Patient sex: M
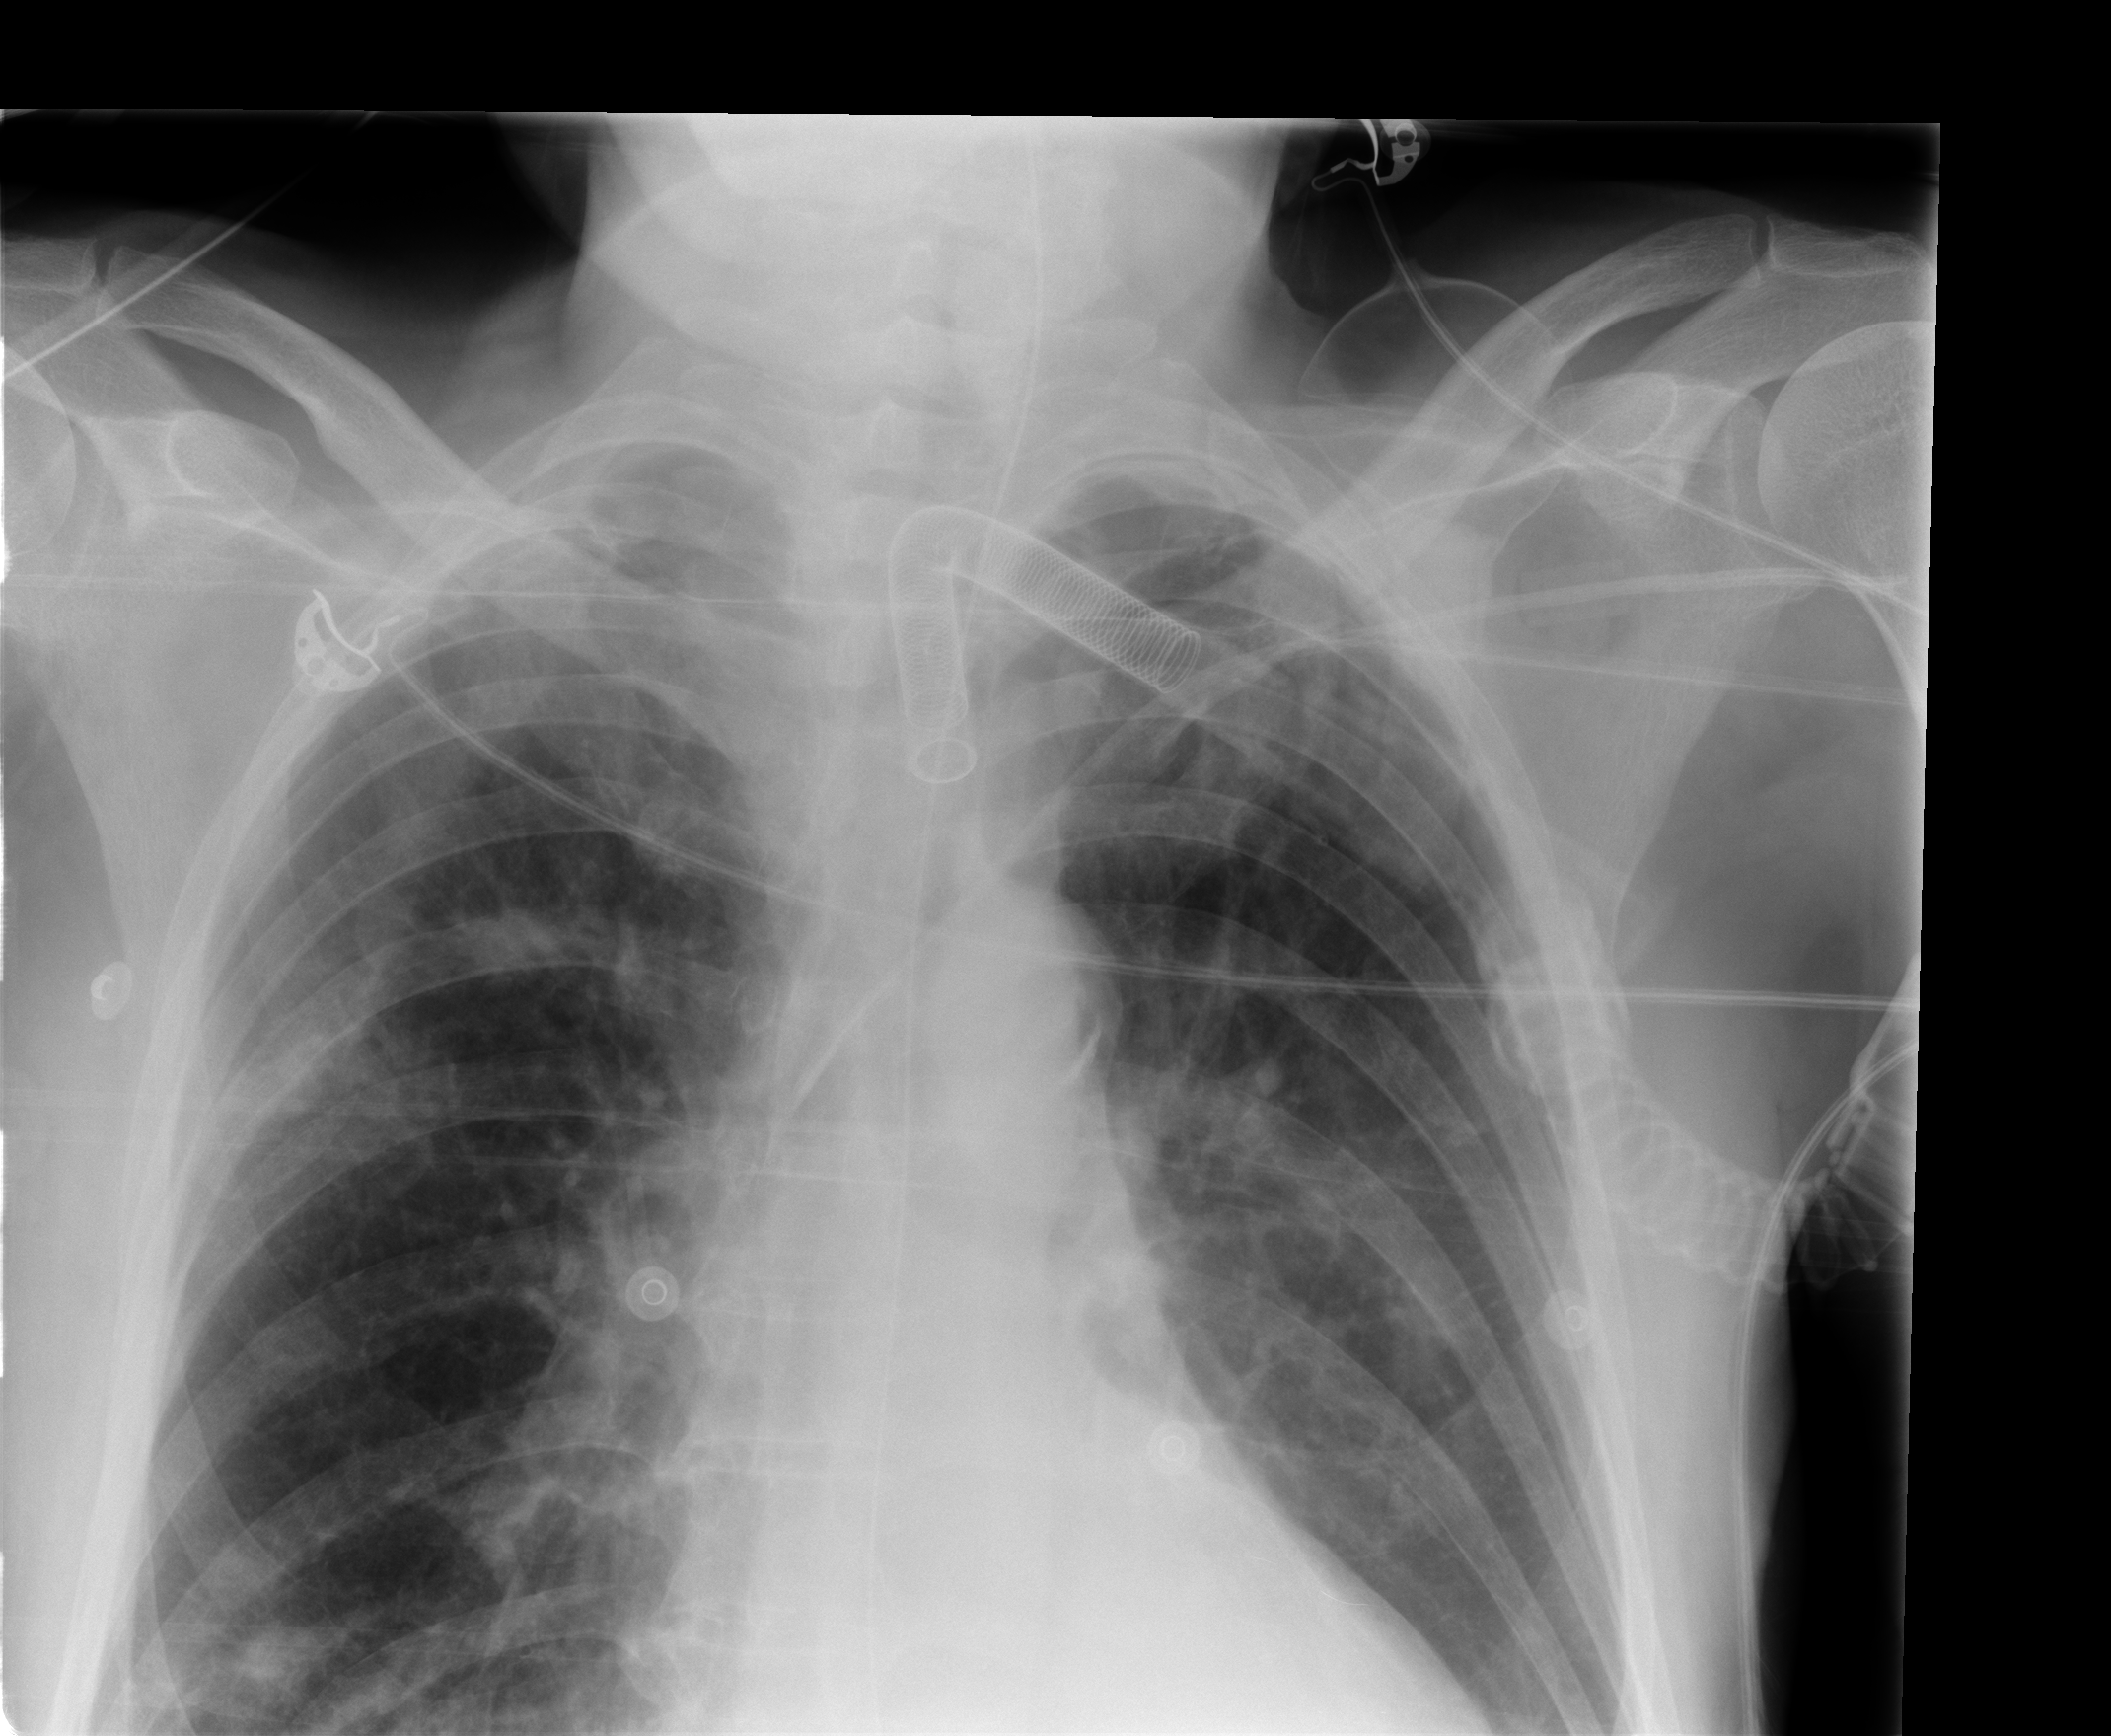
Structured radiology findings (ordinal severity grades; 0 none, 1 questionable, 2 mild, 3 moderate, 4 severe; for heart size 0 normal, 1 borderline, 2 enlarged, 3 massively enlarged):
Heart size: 0
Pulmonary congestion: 0
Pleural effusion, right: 0
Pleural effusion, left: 0
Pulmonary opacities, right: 1
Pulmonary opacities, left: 0
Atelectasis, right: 0
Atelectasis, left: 0